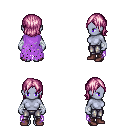
a pixel art fantasy rpg character, female body template, dark elf, purple skin, maroon tattered cape, metal pants, pink long bangs hairstyle, white cloth bandages, maroon shoes, four views (front, back, left, right), 2x2 character sprite sheet, small pixel art, hard edges, no anti-aliasing